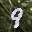
Label: 9